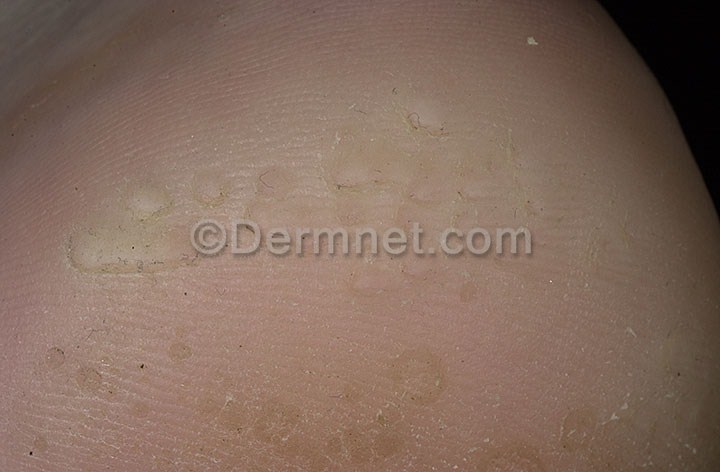
Disease: Tinea Ringworm Candidiasis and other Fungal Infections